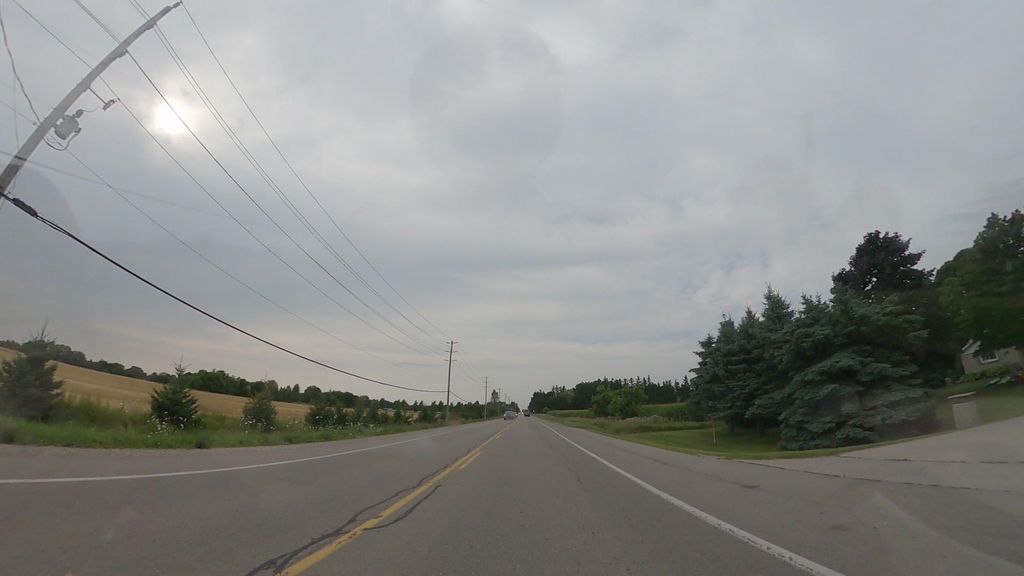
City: kitchener-waterloo